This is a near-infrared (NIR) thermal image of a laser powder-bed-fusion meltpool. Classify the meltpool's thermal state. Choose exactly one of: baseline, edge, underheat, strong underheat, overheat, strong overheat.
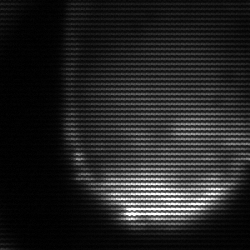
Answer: edge